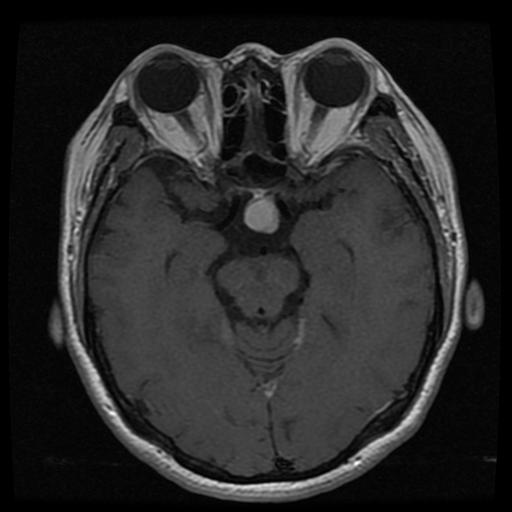
Label: pituitary